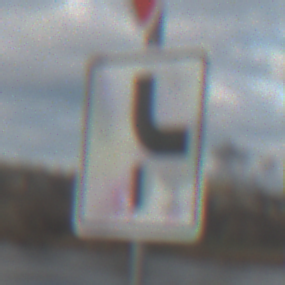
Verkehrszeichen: VerlaufVorfahrtsstrasse10
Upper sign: VorfahrtGewaehren
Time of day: SunriseSunset
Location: Outdoor (RoadRail)
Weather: PartlyCloudy
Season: NotSpecified
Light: Natural